Interaction volume radius: 5 \u00c5
Interaction volume height: 10 \u00c5
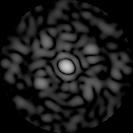
Disorder parameter: 0.8411